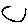
Label: circle